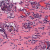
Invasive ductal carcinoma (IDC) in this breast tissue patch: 0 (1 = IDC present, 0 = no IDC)